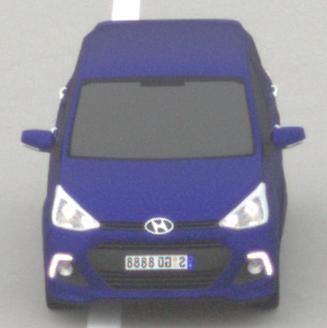
Make: Hyundai
Model: i10
Detailed model: Gen. 2
Model produced from: 2013
Model produced until: 2019
Doors: 5
Color: blue
Road condition: dry road
Daytime: morning or afternoon
Contrast: low contrast